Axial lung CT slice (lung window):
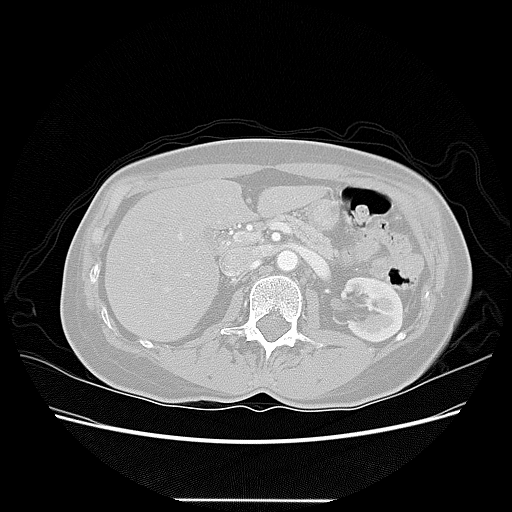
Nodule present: no